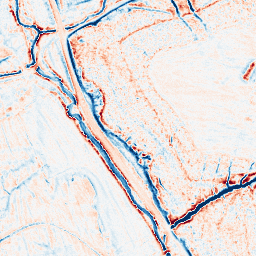
Category: edge_preserving
Decomposition family: anisotropic_diffusion
Decomposition parameters: iterations: 50
kappa: 50
gamma: 0.05
Upsampling method: bicubic_3x
Upsampling parameters: scale: 3
Upsampling scale: 3